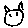
Label: cat